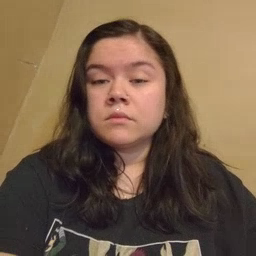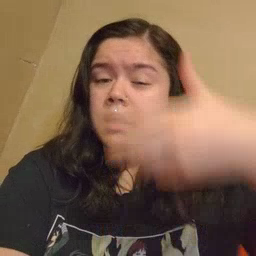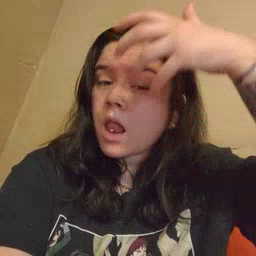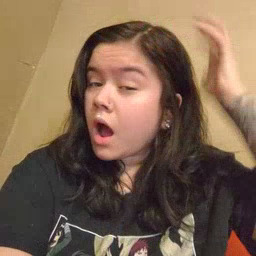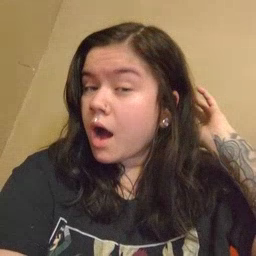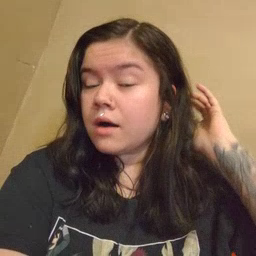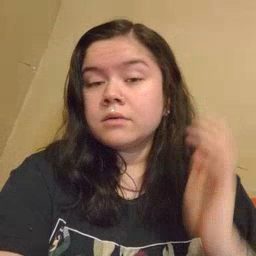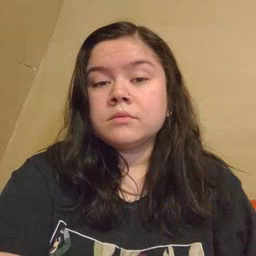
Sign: lion